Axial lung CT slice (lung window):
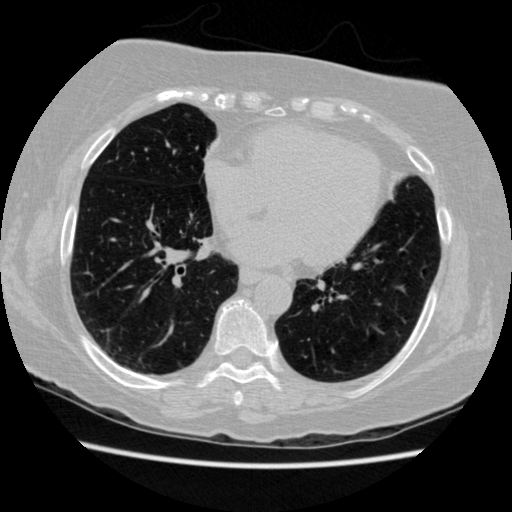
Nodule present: no